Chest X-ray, PA view. Patient: 28 years old, sex F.
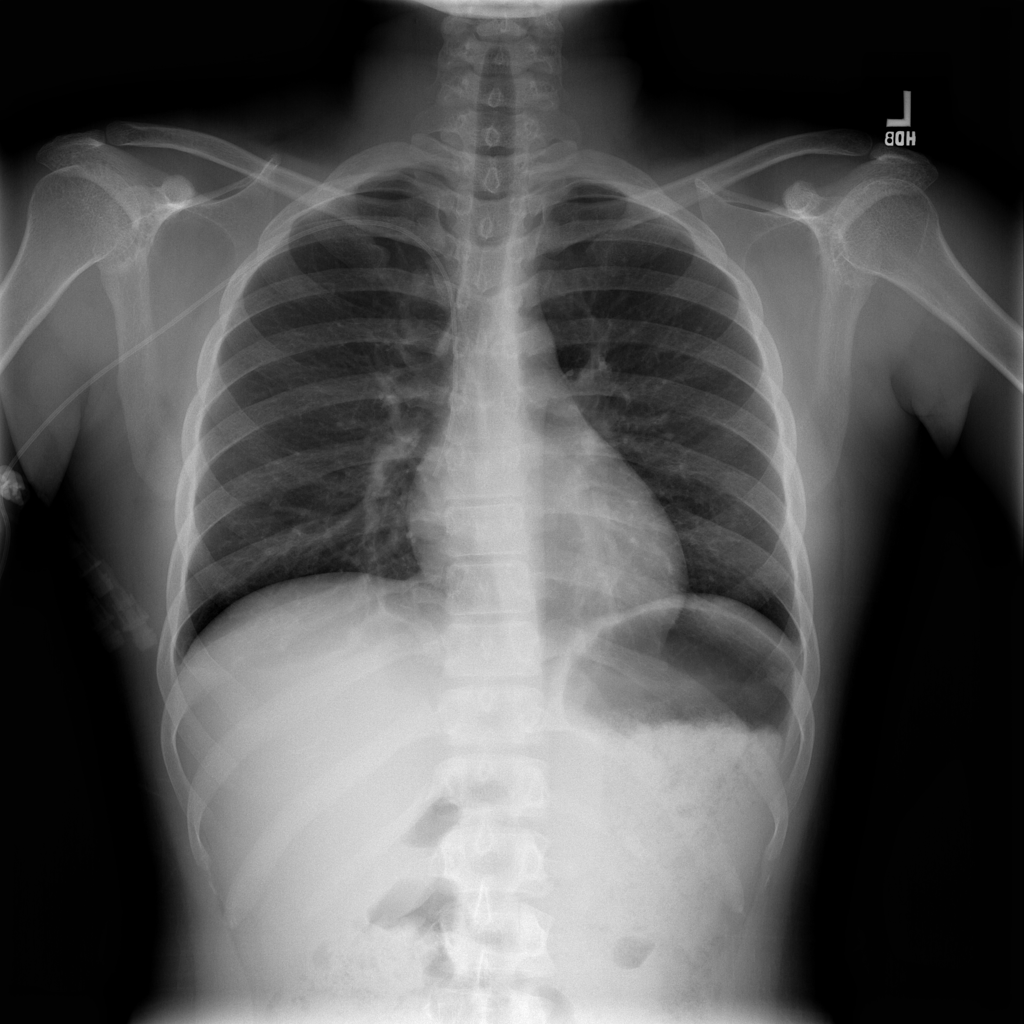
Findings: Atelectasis